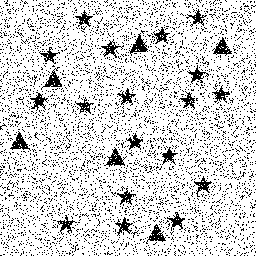
Squares: 0
Triangles: 6
Stars: 18
Total shapes: 24